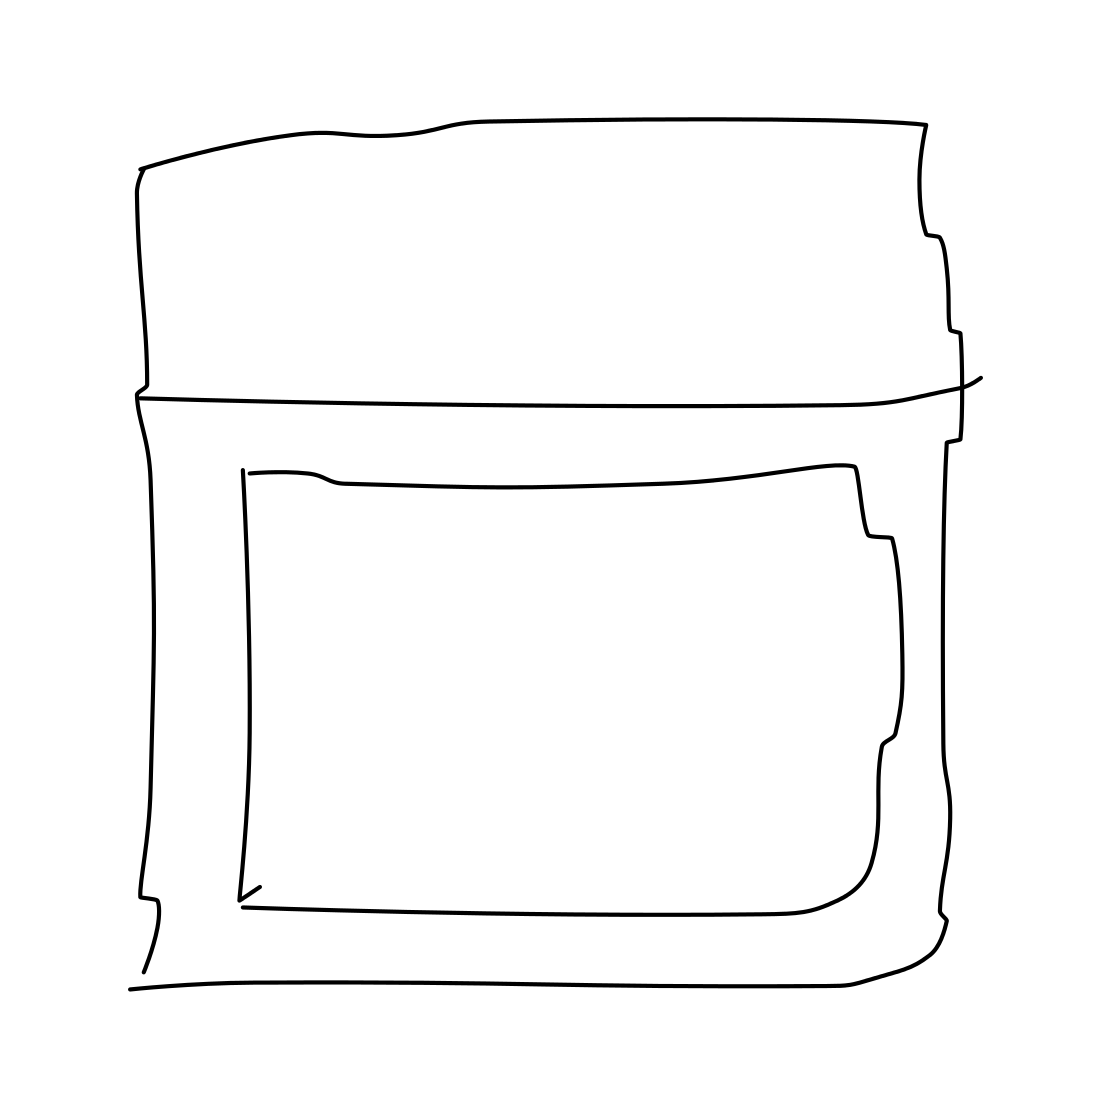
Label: cabinet